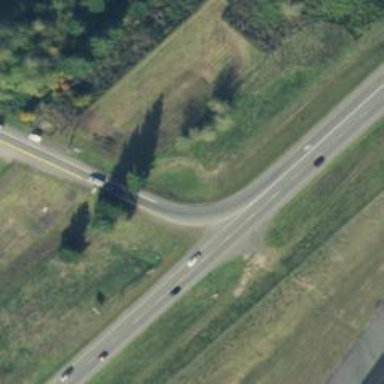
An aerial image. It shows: Primary link highway.